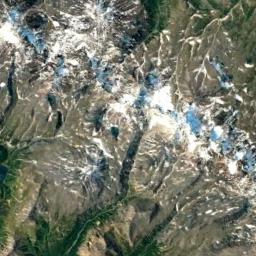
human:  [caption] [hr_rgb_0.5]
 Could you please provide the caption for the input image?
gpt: The snow berg is consist of bare land and white snow .

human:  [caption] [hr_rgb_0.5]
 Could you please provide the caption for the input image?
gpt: A lot of snow is on the snowberg .

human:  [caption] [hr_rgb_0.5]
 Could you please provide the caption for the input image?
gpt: Only the peaks of the snow-capped mountains are covered with snow .

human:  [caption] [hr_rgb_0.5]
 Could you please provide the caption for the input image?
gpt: The snowberg is covered with snow and ice in the top and the color of the mountain is brown .

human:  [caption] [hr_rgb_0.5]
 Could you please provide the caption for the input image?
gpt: There are some snow on the snowberg .